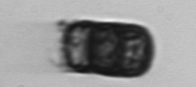
Label: Paralia_sulcata